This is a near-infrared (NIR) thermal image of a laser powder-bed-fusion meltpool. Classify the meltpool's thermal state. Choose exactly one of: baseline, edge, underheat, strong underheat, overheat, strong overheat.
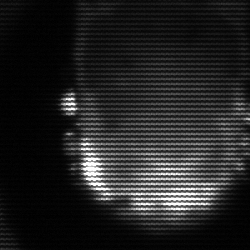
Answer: baseline